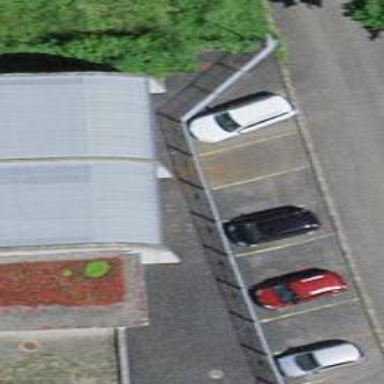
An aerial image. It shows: Street-side parking area.